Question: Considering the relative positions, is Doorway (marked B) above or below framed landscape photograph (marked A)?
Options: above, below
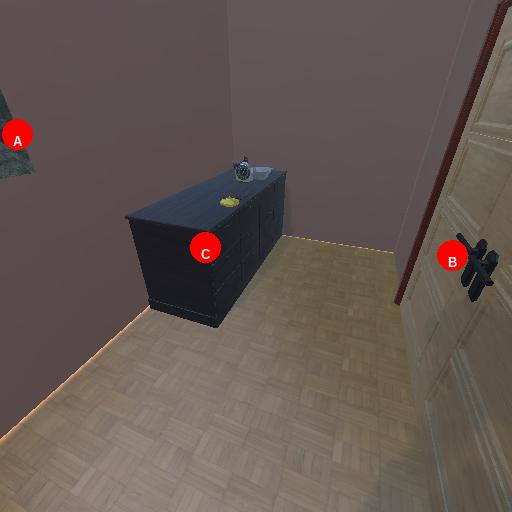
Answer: above